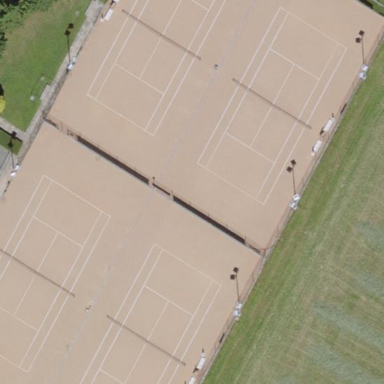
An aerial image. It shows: Sports centre dedicated to tennis.